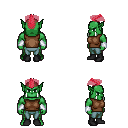
a pixel art fantasy rpg character, male body template, orc, green skin, brown sleeveless shirt, teal pants, ruby red short mohawk hairstyle, white cloth bracers, black shoes, four views (front, back, left, right), 2x2 character sprite sheet, small pixel art, hard edges, no anti-aliasing